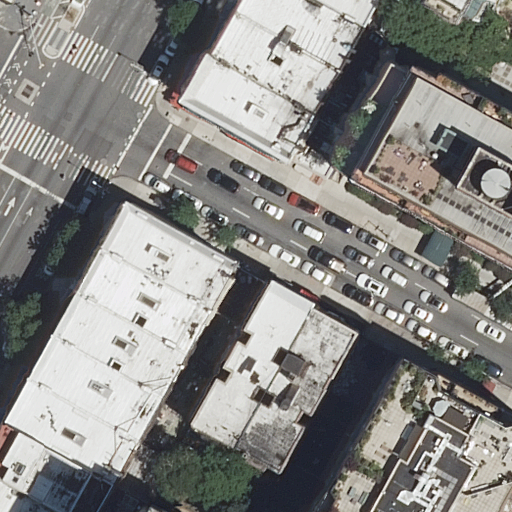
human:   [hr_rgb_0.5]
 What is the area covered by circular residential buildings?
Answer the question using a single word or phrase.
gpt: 0m2

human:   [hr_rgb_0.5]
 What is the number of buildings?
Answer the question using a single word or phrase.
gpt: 16

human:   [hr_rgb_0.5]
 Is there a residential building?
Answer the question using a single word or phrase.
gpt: yes

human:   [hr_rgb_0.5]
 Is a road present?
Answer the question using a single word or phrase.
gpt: yes

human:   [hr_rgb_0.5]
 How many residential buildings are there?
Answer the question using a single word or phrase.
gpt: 16

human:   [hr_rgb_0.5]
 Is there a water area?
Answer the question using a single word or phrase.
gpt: no

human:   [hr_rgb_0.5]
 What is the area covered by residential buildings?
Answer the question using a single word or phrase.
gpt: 7294m2

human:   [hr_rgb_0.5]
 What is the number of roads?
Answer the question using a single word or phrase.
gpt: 12

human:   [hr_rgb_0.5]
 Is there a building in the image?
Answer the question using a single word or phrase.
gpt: yes

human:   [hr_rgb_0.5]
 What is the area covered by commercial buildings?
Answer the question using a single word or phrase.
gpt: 0m2

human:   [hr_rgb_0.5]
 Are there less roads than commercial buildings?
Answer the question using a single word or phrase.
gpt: no

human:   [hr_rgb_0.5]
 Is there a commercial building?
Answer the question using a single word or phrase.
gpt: no

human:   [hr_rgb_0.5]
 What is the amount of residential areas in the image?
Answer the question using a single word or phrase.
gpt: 0

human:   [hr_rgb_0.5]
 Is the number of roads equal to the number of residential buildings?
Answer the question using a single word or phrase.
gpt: no

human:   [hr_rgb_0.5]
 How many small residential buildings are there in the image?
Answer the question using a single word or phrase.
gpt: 2

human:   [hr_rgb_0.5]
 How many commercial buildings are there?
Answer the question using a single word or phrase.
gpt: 0

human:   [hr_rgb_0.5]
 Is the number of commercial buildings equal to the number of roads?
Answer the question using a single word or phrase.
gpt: no

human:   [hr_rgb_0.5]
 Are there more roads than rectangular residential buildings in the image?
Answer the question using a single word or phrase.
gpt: yes

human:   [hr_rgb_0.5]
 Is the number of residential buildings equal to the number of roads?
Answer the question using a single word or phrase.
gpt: no

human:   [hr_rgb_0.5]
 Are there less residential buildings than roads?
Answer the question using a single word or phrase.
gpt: no

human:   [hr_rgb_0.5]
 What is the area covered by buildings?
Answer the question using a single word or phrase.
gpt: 7294m2

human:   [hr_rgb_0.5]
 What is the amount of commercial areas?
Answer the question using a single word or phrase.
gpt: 0

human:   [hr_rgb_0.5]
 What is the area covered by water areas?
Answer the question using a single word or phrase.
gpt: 0m2

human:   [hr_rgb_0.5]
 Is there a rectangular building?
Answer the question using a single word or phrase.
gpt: yes

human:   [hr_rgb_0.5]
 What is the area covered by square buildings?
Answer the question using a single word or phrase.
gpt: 0m2

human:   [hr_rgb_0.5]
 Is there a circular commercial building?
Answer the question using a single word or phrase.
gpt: no

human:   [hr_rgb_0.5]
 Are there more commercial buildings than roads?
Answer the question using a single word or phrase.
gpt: no

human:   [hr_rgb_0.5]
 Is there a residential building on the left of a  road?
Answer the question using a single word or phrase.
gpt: yes

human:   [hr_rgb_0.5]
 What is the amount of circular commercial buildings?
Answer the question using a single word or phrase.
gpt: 0

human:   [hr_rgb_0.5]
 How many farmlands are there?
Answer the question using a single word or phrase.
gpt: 0

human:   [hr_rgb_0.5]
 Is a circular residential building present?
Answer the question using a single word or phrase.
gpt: no

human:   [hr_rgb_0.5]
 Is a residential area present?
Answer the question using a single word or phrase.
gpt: no

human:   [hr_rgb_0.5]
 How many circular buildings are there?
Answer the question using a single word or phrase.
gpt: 0

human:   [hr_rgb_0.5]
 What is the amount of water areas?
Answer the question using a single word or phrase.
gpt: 0

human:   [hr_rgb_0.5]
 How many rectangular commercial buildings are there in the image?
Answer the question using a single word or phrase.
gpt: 0

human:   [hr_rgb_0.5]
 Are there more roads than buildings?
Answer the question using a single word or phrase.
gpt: no

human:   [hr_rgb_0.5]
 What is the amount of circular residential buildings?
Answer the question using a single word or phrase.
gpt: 0

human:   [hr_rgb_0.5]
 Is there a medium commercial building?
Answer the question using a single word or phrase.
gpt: no

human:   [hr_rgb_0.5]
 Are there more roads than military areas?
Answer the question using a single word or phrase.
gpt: yes

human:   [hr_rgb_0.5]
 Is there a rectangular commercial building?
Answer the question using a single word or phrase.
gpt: no

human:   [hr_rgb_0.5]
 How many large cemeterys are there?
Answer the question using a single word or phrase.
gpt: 0

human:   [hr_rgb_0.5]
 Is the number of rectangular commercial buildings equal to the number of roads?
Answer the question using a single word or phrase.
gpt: no

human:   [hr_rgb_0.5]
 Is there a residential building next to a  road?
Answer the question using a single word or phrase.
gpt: yes

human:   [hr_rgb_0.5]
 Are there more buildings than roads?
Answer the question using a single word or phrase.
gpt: yes

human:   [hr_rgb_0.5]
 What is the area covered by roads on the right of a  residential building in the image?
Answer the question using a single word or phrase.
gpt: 0m2

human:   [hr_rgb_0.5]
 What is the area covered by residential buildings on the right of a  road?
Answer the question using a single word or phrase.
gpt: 5146m2

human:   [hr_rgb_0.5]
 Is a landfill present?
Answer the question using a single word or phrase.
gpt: no

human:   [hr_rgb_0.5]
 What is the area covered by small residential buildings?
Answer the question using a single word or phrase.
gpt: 101m2

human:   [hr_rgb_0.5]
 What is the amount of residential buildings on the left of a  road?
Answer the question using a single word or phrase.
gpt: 10

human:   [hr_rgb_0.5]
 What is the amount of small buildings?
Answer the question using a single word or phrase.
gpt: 2

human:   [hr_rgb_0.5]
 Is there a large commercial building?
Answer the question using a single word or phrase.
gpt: no

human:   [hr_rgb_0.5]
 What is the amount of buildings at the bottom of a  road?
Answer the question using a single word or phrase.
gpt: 12

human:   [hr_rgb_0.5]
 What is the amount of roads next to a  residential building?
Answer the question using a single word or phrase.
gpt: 12

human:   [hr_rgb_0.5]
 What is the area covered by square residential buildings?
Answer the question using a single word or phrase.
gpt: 0m2

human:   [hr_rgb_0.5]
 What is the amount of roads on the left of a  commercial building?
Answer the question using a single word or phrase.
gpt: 0

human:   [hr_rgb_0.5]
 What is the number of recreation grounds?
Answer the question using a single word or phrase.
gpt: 0

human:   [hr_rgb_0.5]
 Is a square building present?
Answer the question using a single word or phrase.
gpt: no

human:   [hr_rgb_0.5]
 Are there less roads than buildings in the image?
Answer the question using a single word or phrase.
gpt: yes

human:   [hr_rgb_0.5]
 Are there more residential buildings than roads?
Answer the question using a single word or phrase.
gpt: yes

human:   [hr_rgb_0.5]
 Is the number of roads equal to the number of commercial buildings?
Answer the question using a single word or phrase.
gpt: no

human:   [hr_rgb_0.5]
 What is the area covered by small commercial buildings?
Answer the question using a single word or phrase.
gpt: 0m2

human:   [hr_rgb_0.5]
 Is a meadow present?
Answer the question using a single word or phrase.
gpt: no

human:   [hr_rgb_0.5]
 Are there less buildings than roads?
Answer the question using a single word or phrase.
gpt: no

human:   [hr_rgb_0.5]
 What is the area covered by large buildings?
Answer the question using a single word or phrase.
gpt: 4165m2